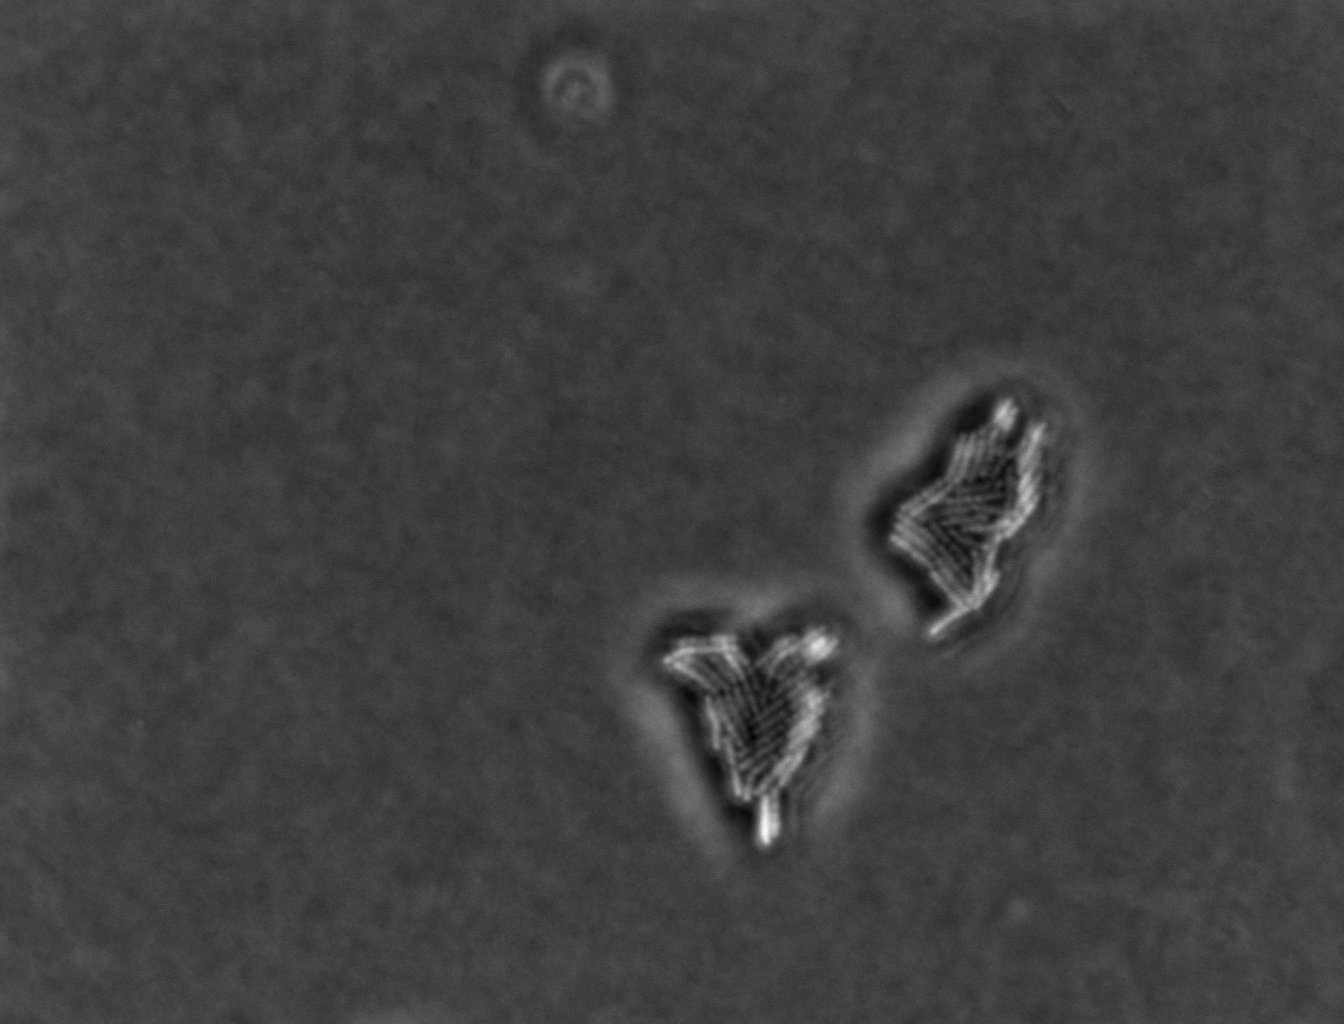
Phase contrast microscopy, 60x objective, 3 h incubation, 1.5% agar